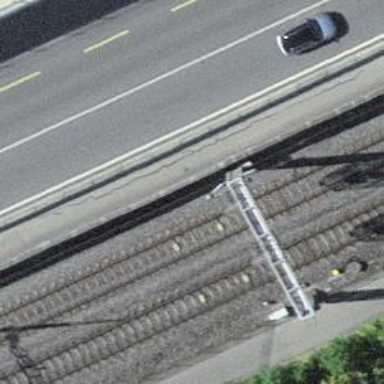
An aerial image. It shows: Railway signal.